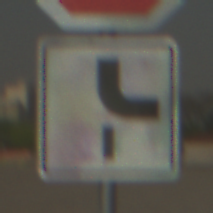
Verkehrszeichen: VerlaufVorfahrtsstrasse10
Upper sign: Stop
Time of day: MorningAfternoon
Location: Outdoor (Suburban)
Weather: Clear
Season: NotSpecified
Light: Natural